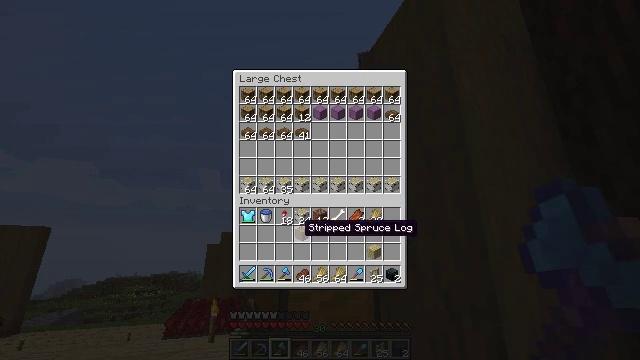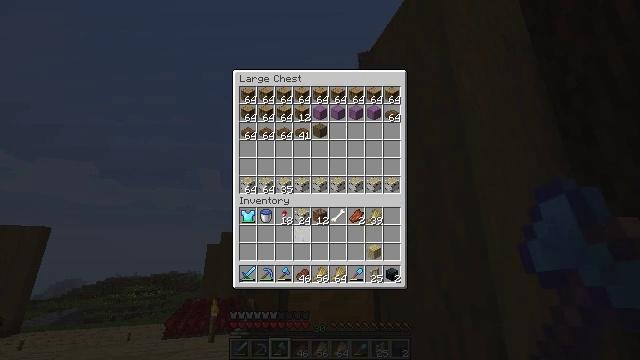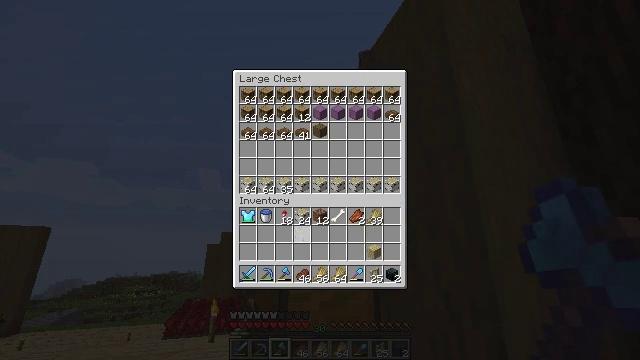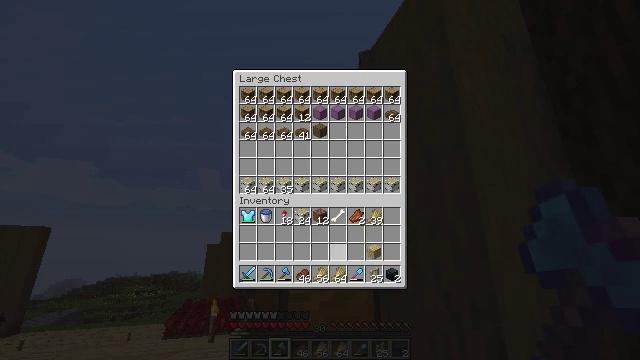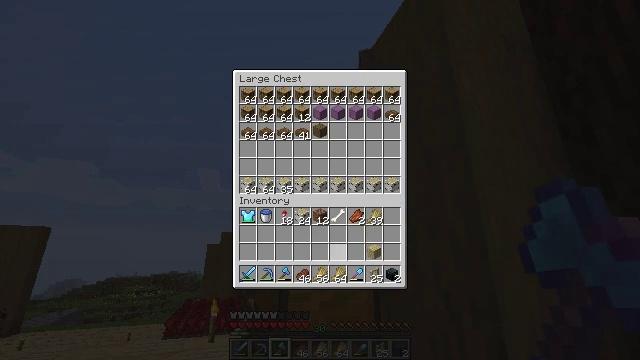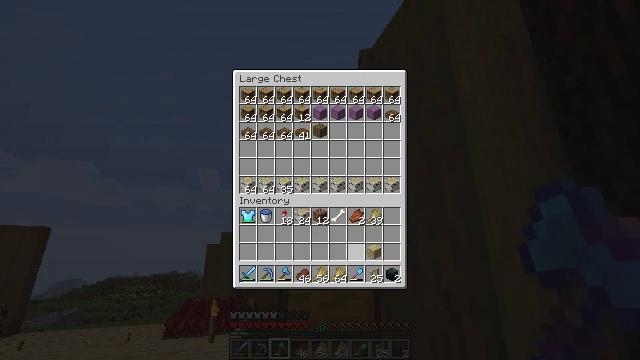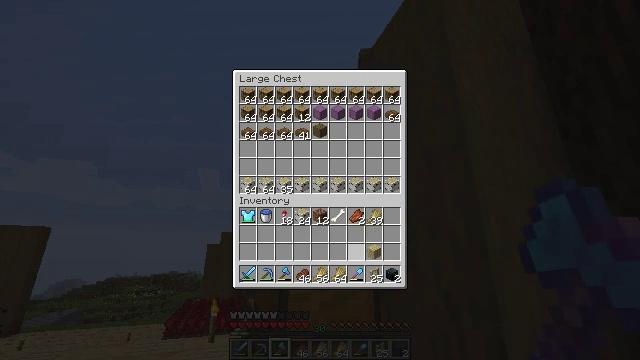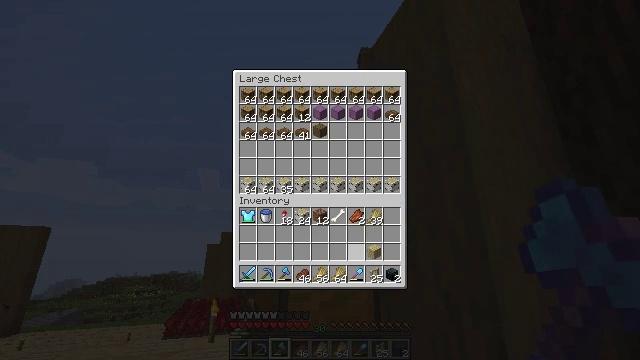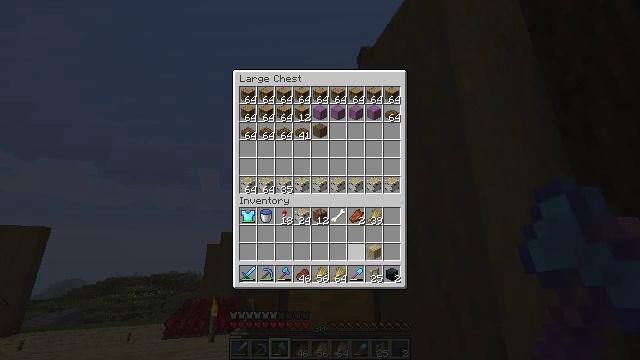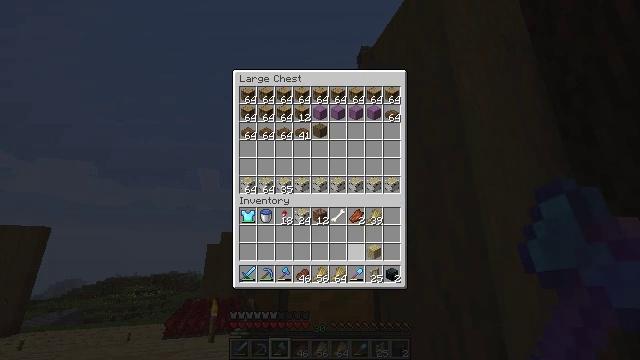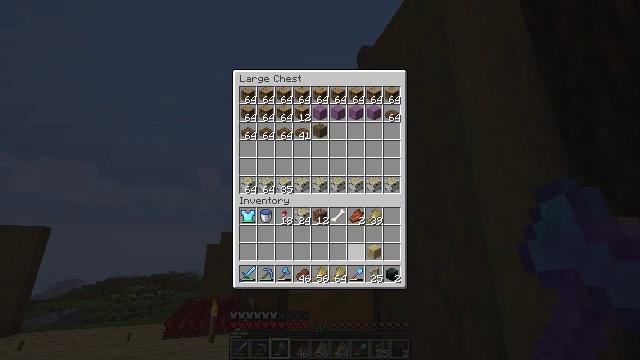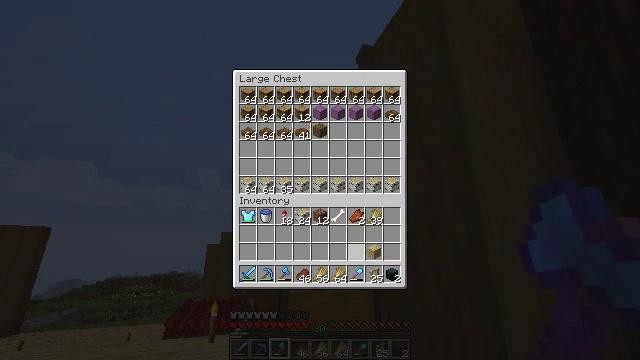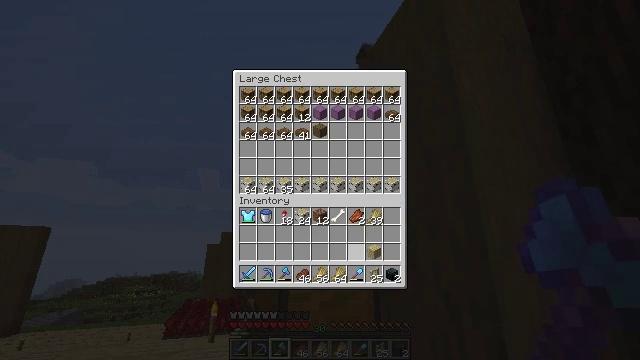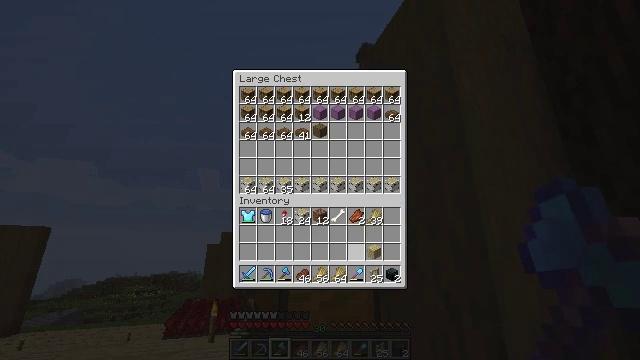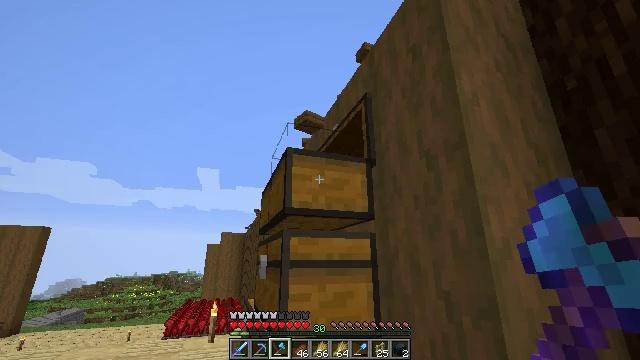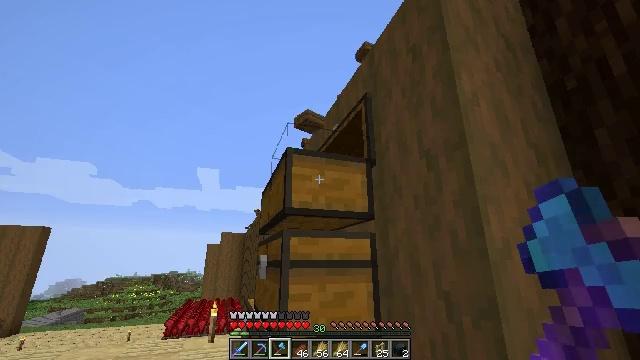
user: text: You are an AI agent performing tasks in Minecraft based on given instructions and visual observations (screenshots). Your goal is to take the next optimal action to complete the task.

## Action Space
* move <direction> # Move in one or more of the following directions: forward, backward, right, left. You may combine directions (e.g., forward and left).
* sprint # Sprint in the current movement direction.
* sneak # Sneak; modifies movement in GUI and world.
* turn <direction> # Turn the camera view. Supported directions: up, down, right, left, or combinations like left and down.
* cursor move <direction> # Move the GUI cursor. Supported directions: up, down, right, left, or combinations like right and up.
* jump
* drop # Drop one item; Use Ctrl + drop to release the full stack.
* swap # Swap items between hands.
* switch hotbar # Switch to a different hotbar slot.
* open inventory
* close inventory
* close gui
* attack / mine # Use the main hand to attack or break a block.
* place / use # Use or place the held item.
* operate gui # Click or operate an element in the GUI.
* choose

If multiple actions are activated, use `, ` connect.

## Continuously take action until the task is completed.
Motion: motion action
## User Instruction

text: Gather stripped spruce log from the tree.
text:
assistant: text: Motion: sneak, operate gui
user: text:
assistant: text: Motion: sneak, operate gui
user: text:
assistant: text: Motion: sneak, cursor move right and down
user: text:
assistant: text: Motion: sneak
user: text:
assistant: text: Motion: sneak, cursor move right
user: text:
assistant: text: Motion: sneak
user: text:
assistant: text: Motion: sneak
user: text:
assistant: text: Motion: no_op
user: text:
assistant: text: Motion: no_op
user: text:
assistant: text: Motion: no_op
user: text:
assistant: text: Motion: no_op
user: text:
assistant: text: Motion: no_op
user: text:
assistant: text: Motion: no_op
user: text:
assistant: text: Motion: no_op
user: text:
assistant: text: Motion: close gui
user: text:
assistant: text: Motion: turn right and down
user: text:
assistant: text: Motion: turn right
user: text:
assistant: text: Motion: turn right
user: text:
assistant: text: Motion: turn right and down
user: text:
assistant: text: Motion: no_op
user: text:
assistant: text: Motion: no_op
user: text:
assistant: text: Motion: no_op
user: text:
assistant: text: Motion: attack / mine
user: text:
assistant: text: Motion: attack / mine
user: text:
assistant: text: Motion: turn left, attack / mine
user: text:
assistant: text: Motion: attack / mine
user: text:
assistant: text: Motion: attack / mine
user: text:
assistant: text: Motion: attack / mine
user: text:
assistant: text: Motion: attack / mine
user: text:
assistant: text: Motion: attack / mine